Question: I have a requirement like to draw a dotted step indicator in swift 5. I have searched for lot of tutorials on the same but I couldn't get the proper result. I need the step indicator which should be in vertical position(Top to Bottom). I have used the following code but it is coming wrongly when I run the app in iPad.
'''
private func drawLinePath() {
//let linePath = UIBezierPath()
let path = UIBezierPath()
let centerX = self.frame.width / 2.0
let lineHeight = self.frame.height / 10
path.move(to: CGPoint(x: centerX, y: 0))
path.addLine(to: CGPoint(x: centerX, y: lineHeight))
path.move(to: CGPoint(x: centerX, y:lineHeight + 3))
path.addLine(to: CGPoint(x: centerX, y: lineHeight + 5))
path.move(to: CGPoint(x: centerX, y:lineHeight + 8))
path.addLine(to: CGPoint(x: centerX, y: lineHeight + 10))
path.move(to: CGPoint(x: centerX, y:lineHeight + 12))
path.addLine(to: CGPoint(x: centerX, y: lineHeight + 15))
path.move(to: CGPoint(x: centerX, y:lineHeight + 18))
path.addLine(to: CGPoint(x: centerX, y: lineHeight + 21 ))
path.move(to: CGPoint(x: centerX, y:lineHeight + 23))
path.addLine(to: CGPoint(x: centerX, y: lineHeight + 26))
path.move(to: CGPoint(x: centerX, y:lineHeight + 28))
path.addLine(to: CGPoint(x: centerX, y: lineHeight + 31))
path.move(to: CGPoint(x: centerX, y:lineHeight + 33))
path.addLine(to: CGPoint(x: centerX, y: lineHeight + 36))
path.move(to: CGPoint(x: centerX, y:lineHeight + 38))
path.addLine(to: CGPoint(x: centerX, y: lineHeight + 41))
self.path = path.cgPath
}
'''

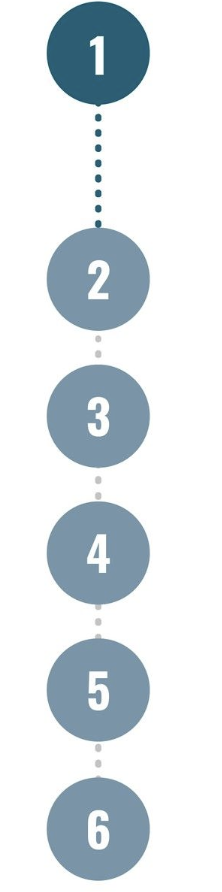
Answer: here is code working perfectly.
'''
func drawLineFromPoint(start : CGPoint, toPoint end:CGPoint, ofColor lineColor: UIColor, inView view:UIView) {
//design the path
let path = UIBezierPath()
path.move(to: start)
path.addLine(to: end)
//design path in layer
let shapeLayer = CAShapeLayer()
shapeLayer.path = path.cgPath
shapeLayer.fillColor = UIColor.clear.cgColor
shapeLayer.strokeColor = lineColor.cgColor
shapeLayer.lineWidth = 4.0
shapeLayer.lineCap = .round
shapeLayer.lineDashPattern = [0.001,16]
shapeLayer.lineDashPhase = 4
view.layer.addSublayer(shapeLayer)
}
func drawLine() {
let frm1: CGRect = img1.frame
let frm2 : CGRect = img2.frame
drawLineFromPoint(start: CGPoint(x: frm1.origin.x + 12, y: frm1.origin.y + 25), toPoint: CGPoint(x: frm1.origin.x + 12, y: frm2.origin.y), ofColor: UIColor.black, inView: self.view)
}
override func viewDidLoad() {
super.viewDidLoad()
drawLine()
}
'''
here is image
<URL>